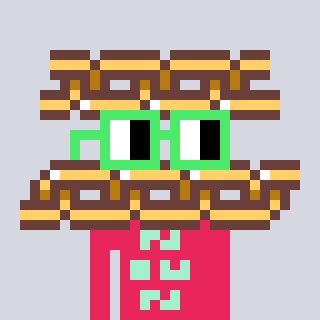
a pixel art character with square light green glasses, a chain-shaped head and a redpinkish-colored body on a cool background